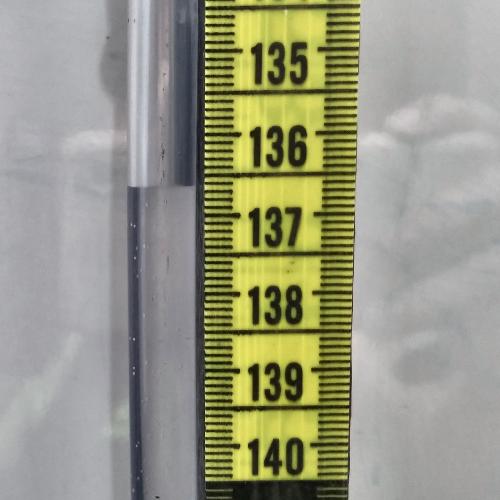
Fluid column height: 136.6 cm